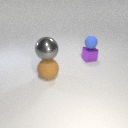
small blue rubber sphere above small purple metal cube